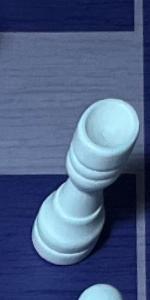
Label: Rook_White